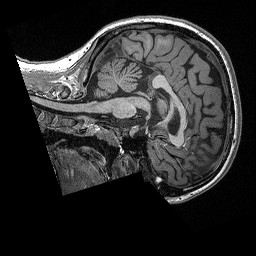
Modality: T1w
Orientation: sagittal
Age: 20
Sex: female
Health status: healthy
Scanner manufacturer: siemens
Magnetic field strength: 3 T
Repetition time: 2.3 s
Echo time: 0.00298 s